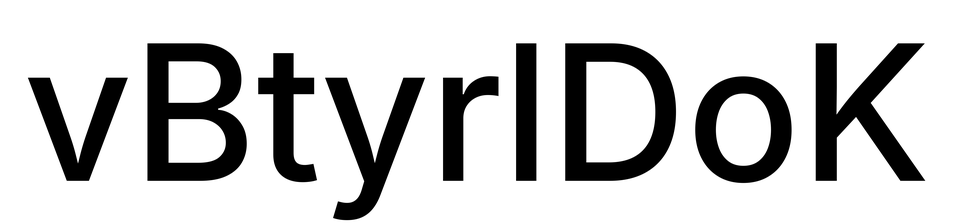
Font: Inter_Medium